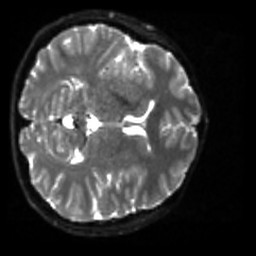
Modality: sbref
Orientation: axial
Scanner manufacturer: siemens
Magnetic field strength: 3 T
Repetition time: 4 s
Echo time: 0.0594 s